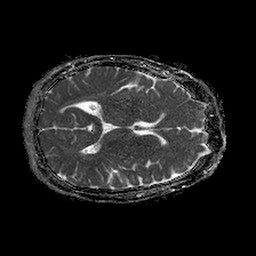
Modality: ADC
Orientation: axial
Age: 58
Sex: female
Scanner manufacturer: philips
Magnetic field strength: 1.5 T
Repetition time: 4.6 s
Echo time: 0.08631 s